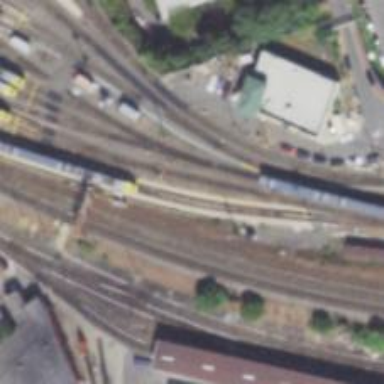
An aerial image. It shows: Railway yard used for servicing trains.